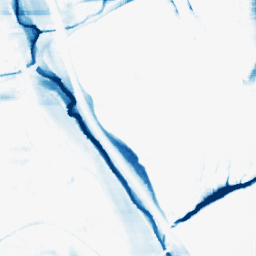
Category: morphological
Decomposition family: morphological_rect
Decomposition parameters: operation: closing
width: 50
height: 10
Upsampling method: fft_zeropad
Upsampling parameters: scale: 2
Upsampling scale: 2